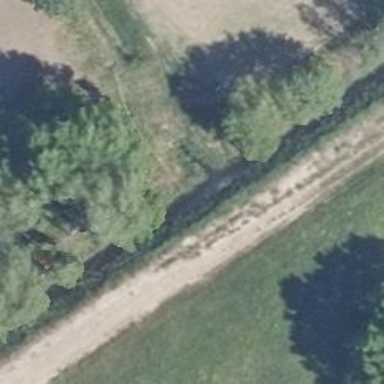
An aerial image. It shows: Row of trees in natural setting.